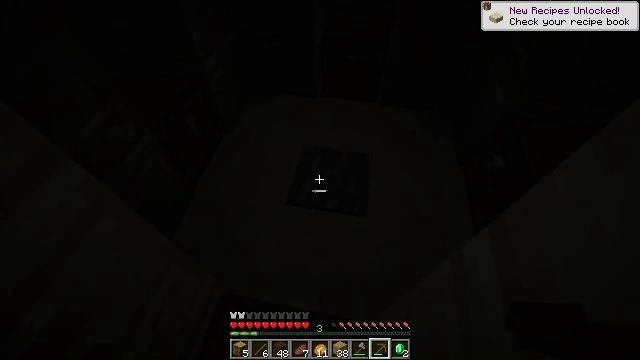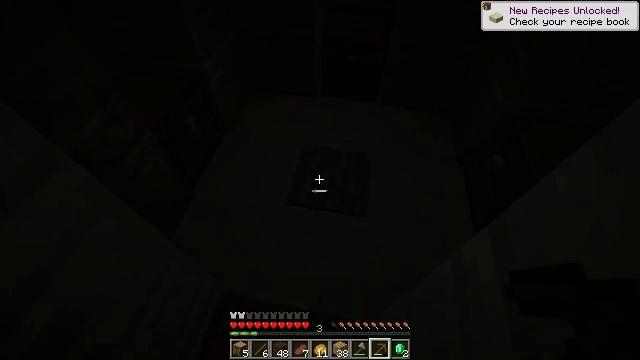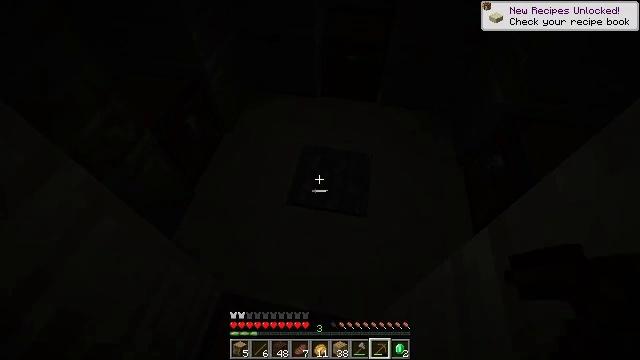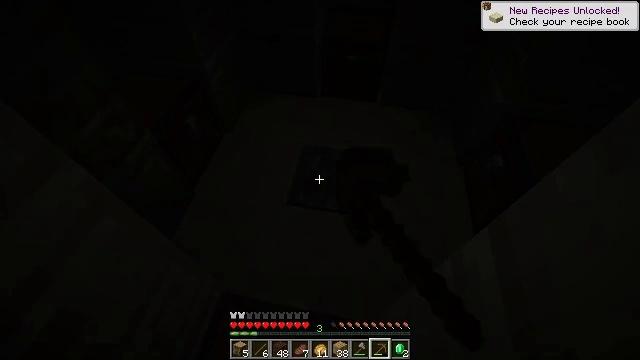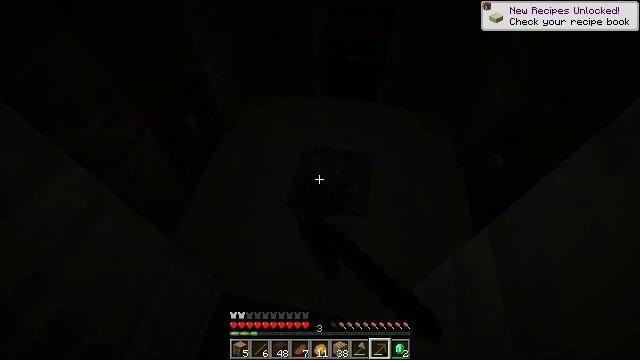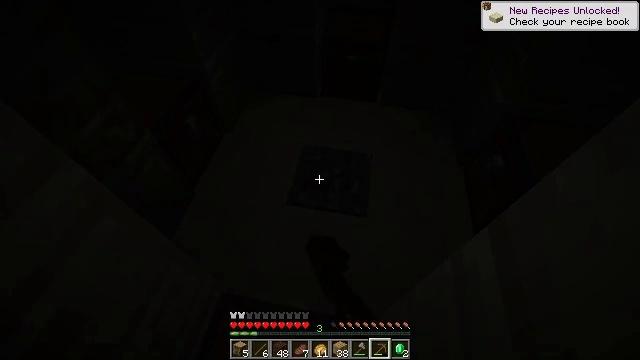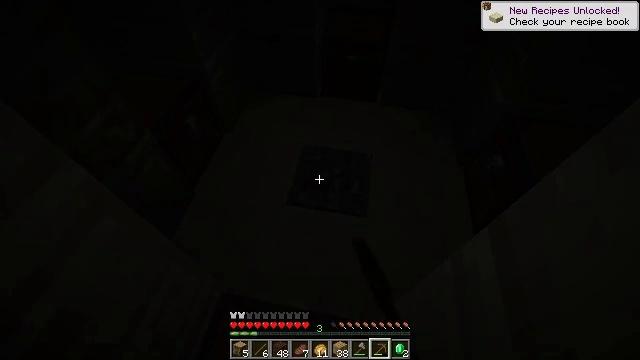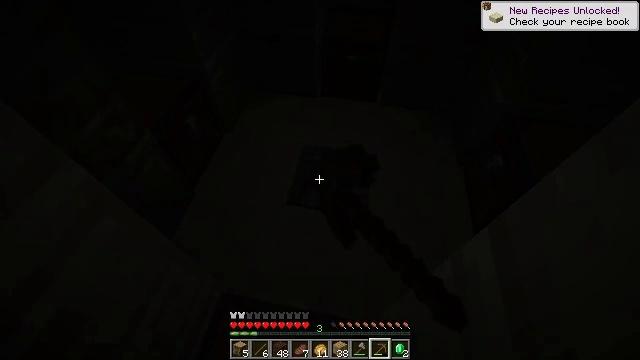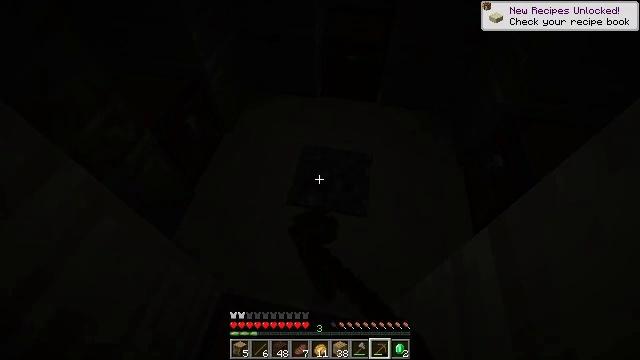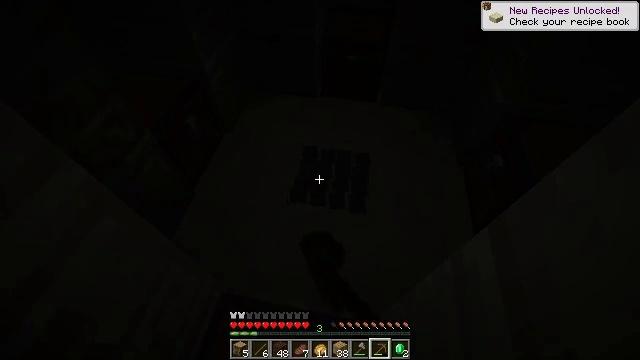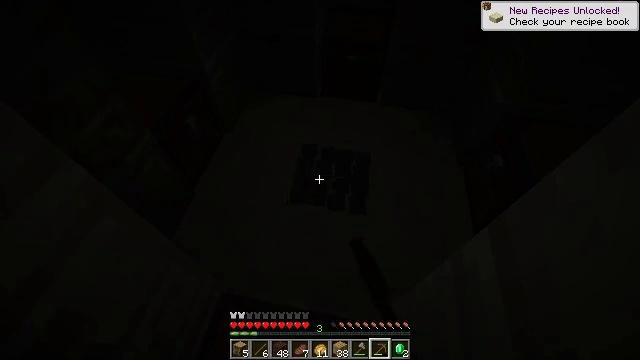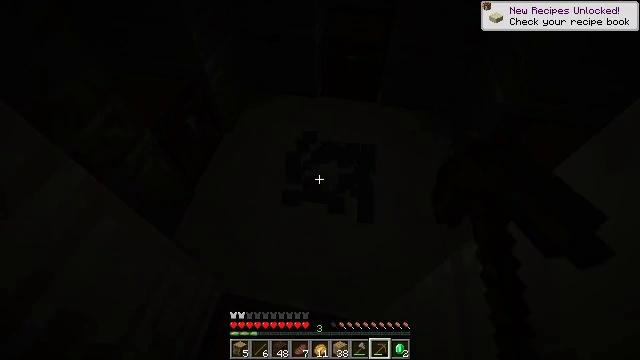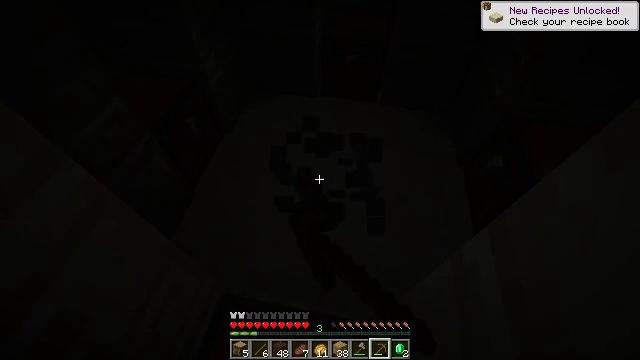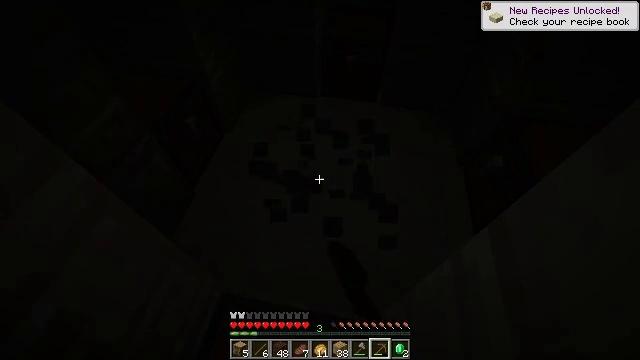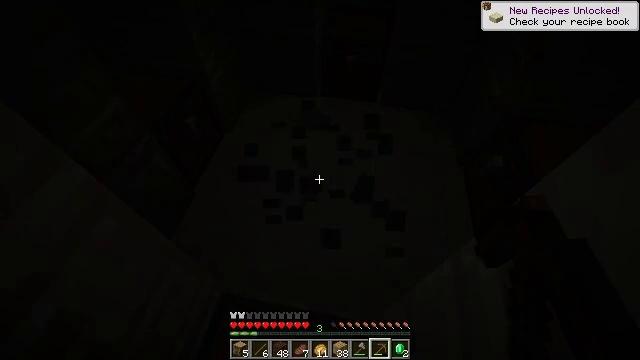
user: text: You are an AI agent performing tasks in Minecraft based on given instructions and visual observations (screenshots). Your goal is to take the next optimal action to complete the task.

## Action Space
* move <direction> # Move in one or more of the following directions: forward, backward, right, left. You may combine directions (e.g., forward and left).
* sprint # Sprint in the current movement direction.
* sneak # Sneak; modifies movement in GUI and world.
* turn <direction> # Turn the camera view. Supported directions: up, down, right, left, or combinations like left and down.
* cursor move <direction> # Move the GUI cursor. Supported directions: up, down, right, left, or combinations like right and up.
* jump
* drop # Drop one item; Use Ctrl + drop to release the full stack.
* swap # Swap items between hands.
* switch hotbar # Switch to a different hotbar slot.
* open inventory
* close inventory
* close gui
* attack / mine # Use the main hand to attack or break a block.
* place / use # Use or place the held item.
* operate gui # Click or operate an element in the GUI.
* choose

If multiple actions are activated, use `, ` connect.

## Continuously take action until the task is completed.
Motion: motion action
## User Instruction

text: Attack the stone pressure plate to remove it.
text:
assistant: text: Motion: no_op
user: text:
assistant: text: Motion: attack / mine
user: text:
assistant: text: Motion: attack / mine
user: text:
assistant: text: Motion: attack / mine
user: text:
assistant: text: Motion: attack / mine
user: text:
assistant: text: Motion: attack / mine
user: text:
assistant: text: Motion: attack / mine
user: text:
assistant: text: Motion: attack / mine
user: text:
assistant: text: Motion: attack / mine
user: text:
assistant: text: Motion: attack / mine
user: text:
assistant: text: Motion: attack / mine
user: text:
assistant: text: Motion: attack / mine
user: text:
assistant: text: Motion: attack / mine
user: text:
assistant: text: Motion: attack / mine
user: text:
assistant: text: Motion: no_op